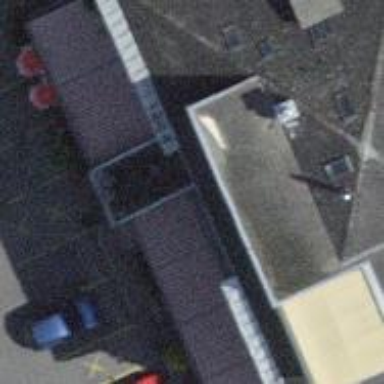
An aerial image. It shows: Restaurant.